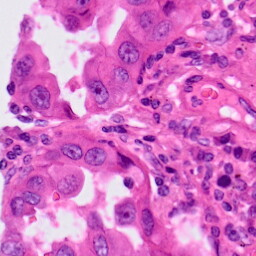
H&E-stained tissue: Lung